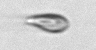
Label: Cryptophyta